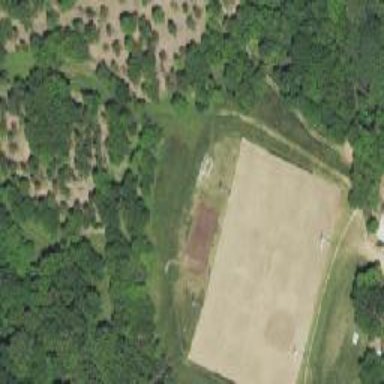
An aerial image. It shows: Soccer pitch for outdoor sports and leisure activities.